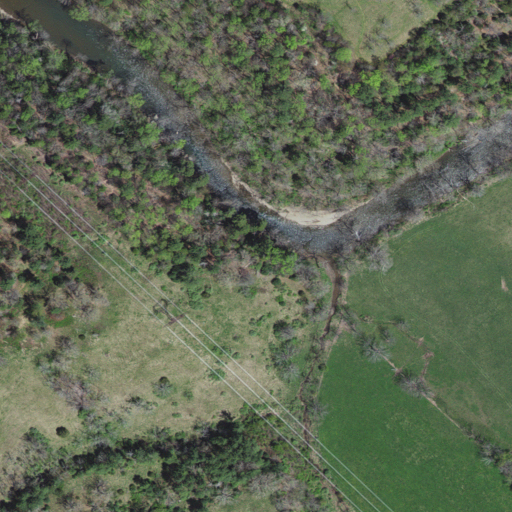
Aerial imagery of valley in Virginia named Tancroft Hollow containing pasture, deciduous forest, mixed forest, cultivated crops, open water, evergreen forest, and grassland